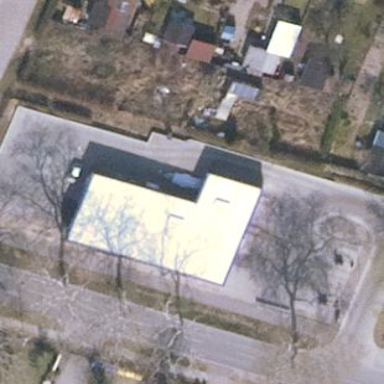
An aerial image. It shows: Building housing car wash facility.